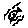
Label: fish